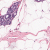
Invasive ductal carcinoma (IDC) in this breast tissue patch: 0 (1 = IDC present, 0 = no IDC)